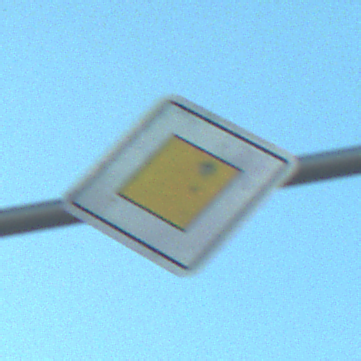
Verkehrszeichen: Vorfahrtsstrasse
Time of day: SunriseSunset
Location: Outdoor (RoadRail)
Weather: PartlyCloudy
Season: NotSpecified
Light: Natural